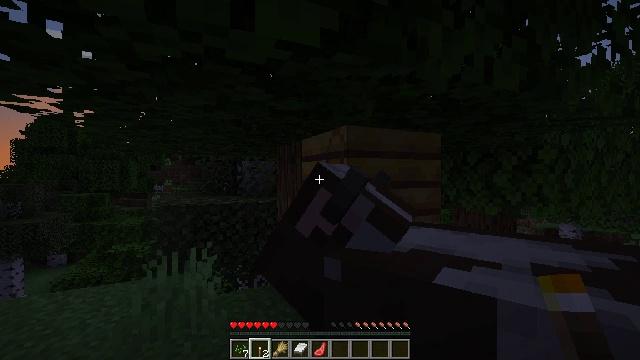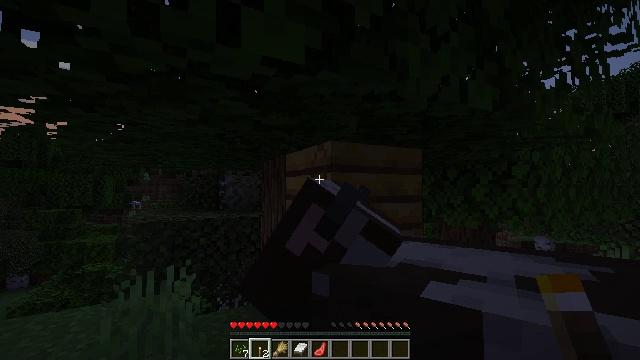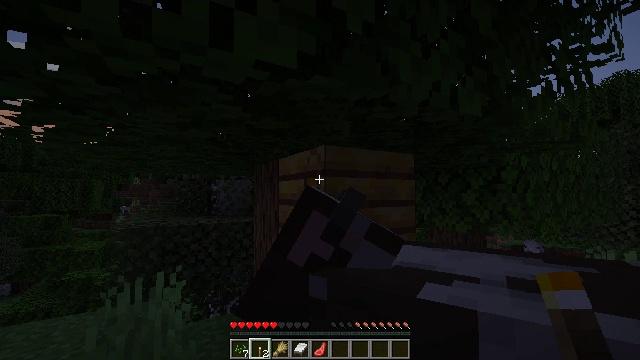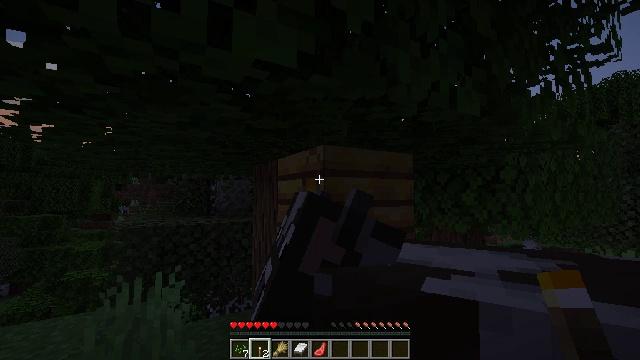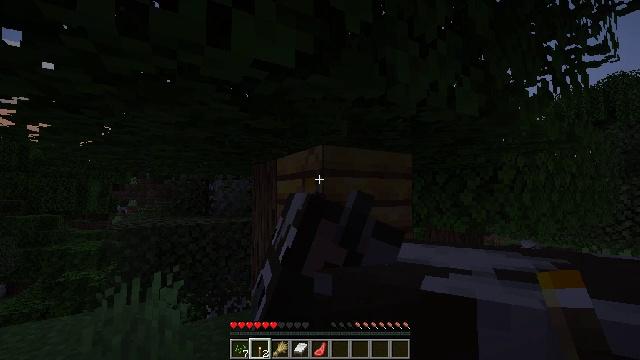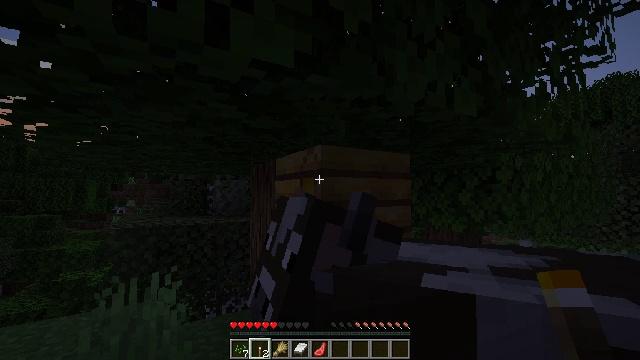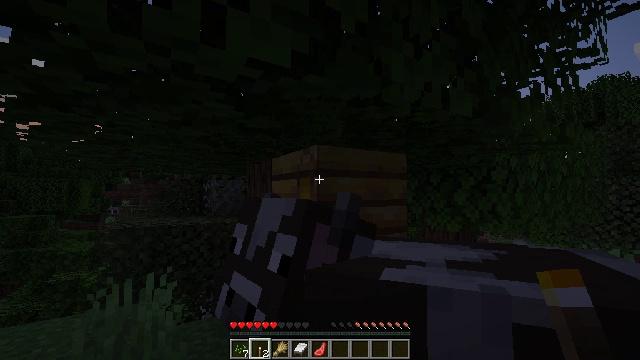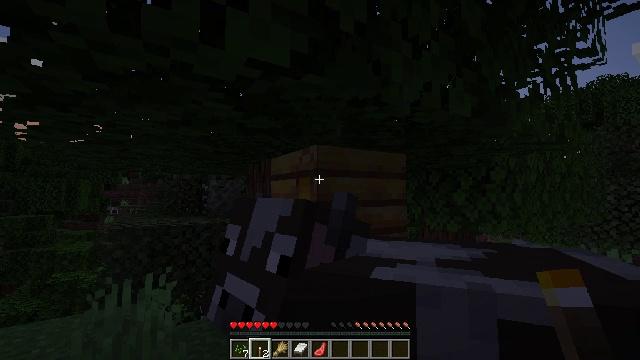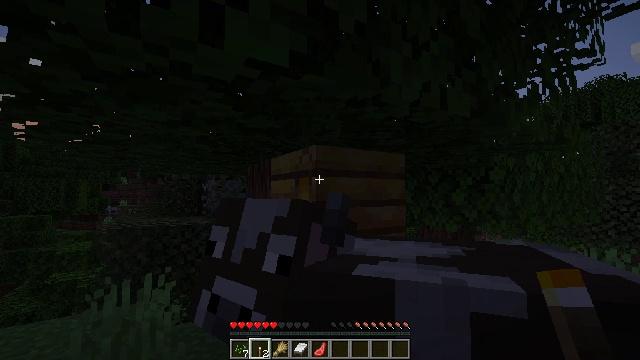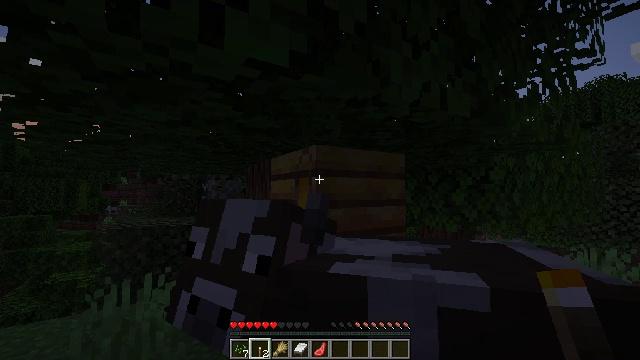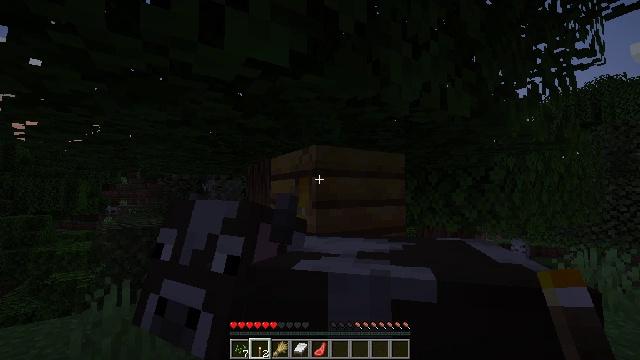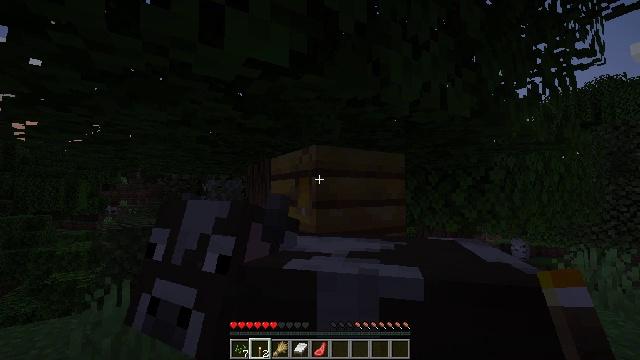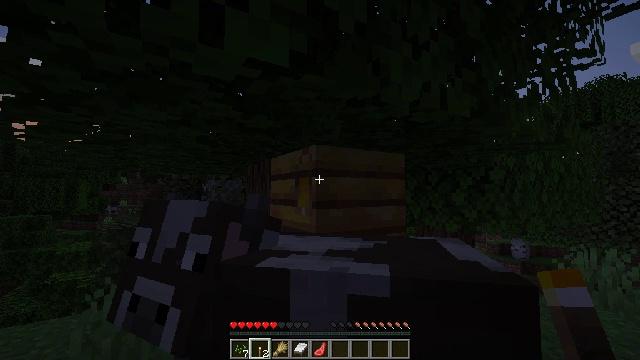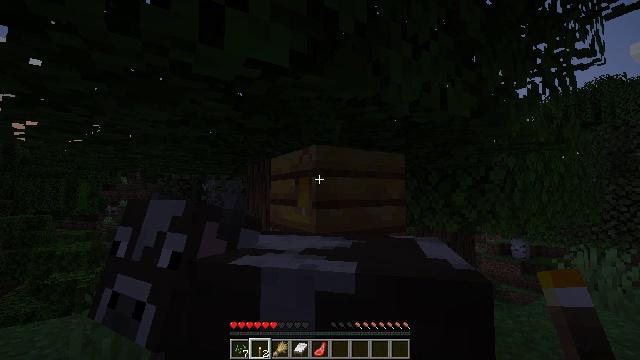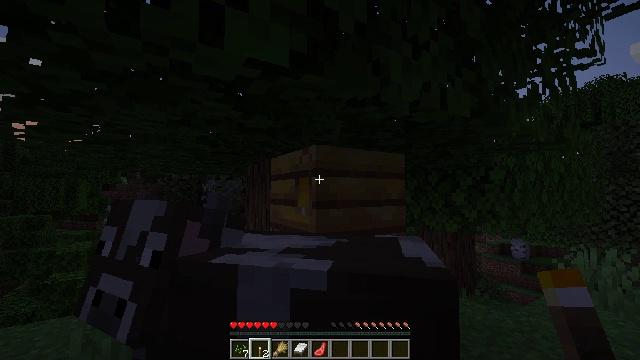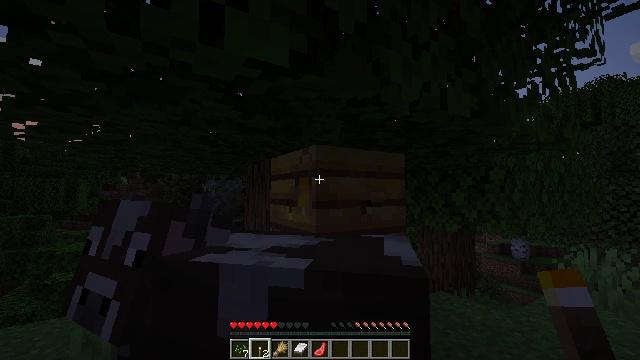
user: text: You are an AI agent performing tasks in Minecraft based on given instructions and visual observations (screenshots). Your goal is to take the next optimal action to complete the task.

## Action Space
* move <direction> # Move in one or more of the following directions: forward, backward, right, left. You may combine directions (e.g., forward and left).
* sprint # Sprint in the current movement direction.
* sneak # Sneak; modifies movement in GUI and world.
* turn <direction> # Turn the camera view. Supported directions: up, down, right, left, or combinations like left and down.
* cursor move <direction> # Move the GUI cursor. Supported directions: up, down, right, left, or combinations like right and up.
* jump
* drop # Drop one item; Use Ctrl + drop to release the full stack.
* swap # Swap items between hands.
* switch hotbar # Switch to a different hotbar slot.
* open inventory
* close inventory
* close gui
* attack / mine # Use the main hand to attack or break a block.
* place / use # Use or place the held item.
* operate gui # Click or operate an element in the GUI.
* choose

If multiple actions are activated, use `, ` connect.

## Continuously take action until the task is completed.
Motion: motion action
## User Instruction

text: Obtain a bee nest using a tool.
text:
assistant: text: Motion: turn right and up
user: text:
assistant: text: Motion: turn right and up
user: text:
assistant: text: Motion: no_op
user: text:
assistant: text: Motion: no_op
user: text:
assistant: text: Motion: no_op
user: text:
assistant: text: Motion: no_op
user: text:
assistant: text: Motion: no_op
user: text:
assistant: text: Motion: no_op
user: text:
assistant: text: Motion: no_op
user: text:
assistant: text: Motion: no_op
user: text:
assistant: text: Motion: no_op
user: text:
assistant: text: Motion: no_op
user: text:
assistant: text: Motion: no_op
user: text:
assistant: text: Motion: no_op
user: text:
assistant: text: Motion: attack / mine
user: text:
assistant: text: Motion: attack / mine
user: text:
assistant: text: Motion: attack / mine
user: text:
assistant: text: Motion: attack / mine
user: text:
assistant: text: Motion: attack / mine
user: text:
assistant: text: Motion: attack / mine
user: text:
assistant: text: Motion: attack / mine
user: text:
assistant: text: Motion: attack / mine
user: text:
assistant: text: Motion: attack / mine
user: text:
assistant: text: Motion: attack / mine
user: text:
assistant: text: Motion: attack / mine
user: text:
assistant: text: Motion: attack / mine
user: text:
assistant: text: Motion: attack / mine
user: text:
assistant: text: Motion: move forward, turn left
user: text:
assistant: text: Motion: no_op